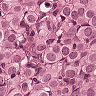
Metastatic tissue present: yes